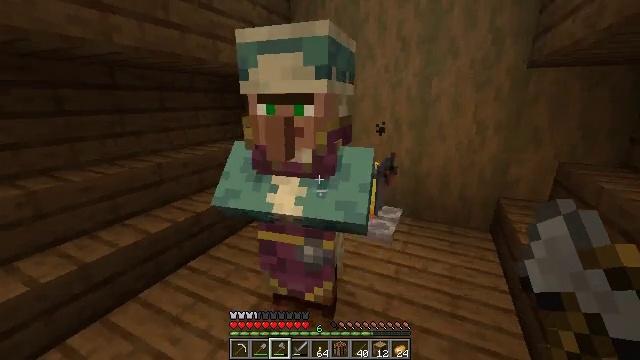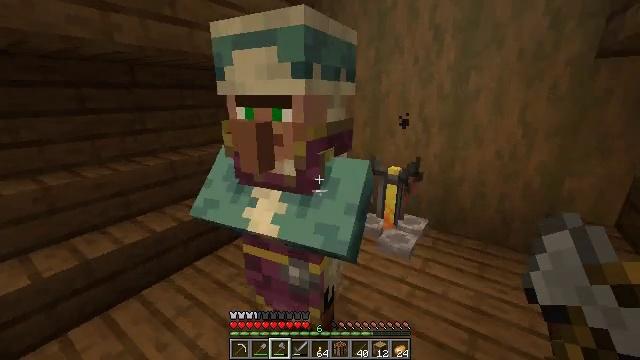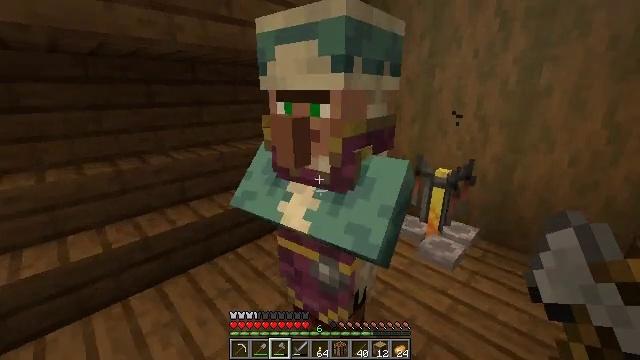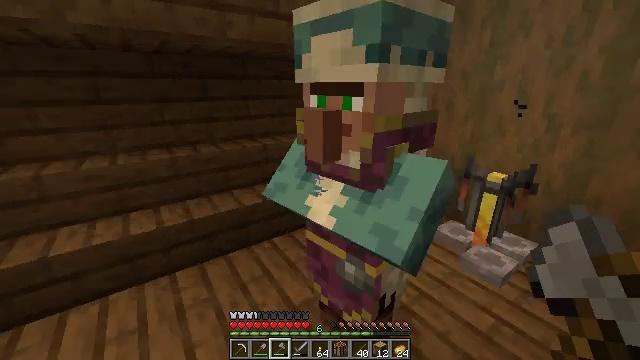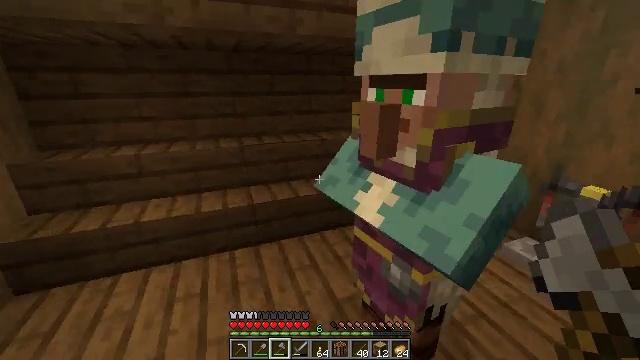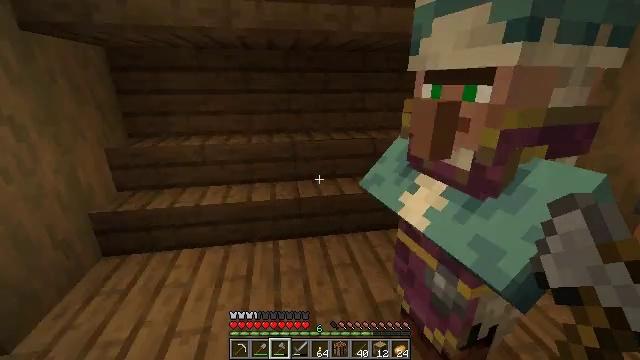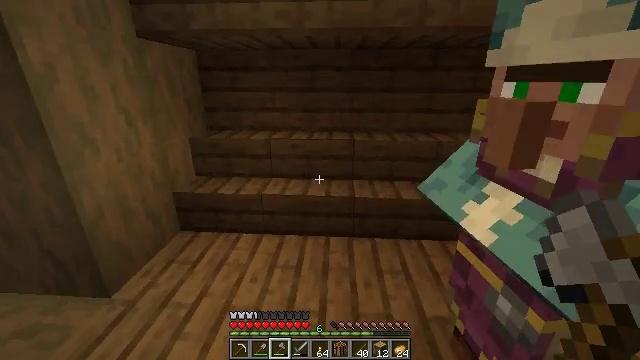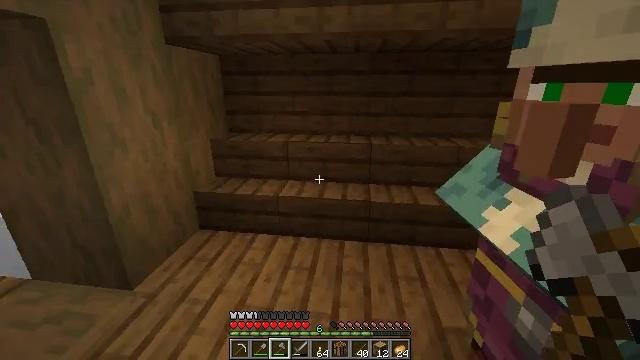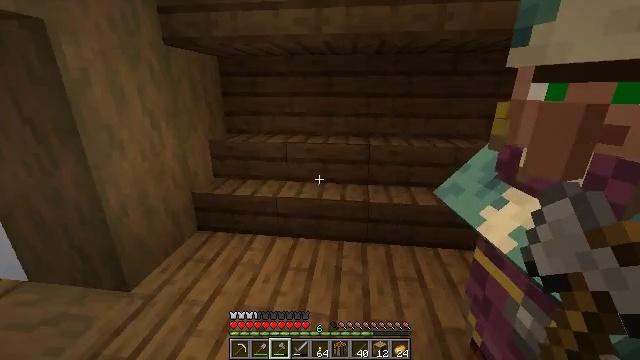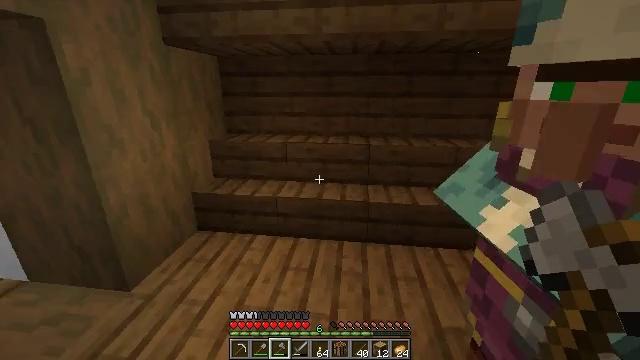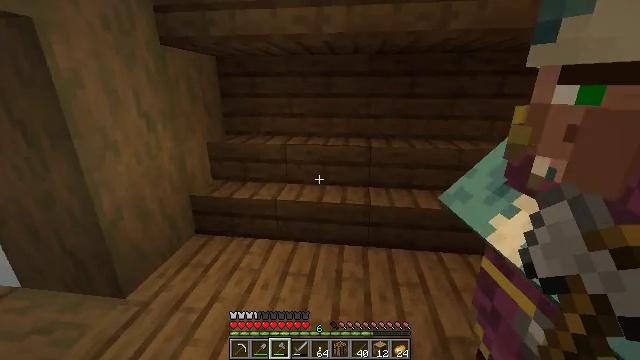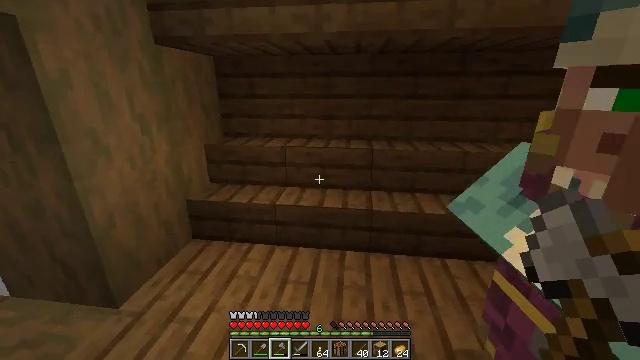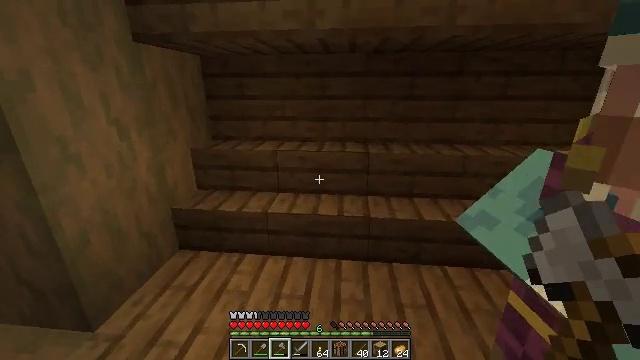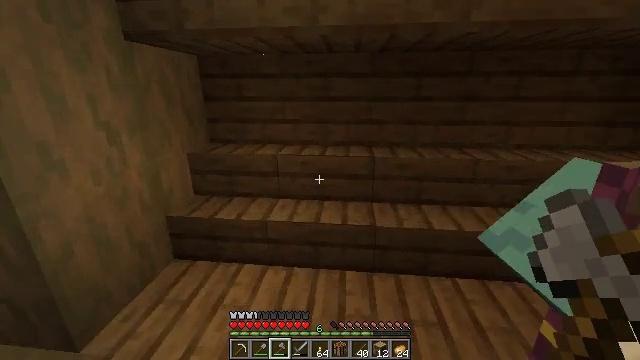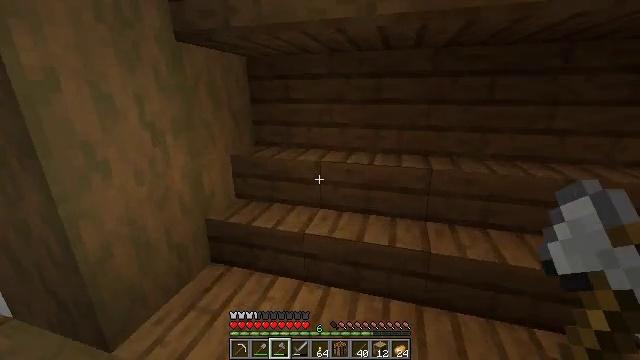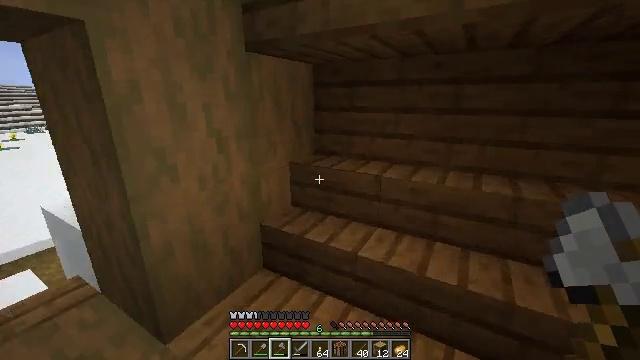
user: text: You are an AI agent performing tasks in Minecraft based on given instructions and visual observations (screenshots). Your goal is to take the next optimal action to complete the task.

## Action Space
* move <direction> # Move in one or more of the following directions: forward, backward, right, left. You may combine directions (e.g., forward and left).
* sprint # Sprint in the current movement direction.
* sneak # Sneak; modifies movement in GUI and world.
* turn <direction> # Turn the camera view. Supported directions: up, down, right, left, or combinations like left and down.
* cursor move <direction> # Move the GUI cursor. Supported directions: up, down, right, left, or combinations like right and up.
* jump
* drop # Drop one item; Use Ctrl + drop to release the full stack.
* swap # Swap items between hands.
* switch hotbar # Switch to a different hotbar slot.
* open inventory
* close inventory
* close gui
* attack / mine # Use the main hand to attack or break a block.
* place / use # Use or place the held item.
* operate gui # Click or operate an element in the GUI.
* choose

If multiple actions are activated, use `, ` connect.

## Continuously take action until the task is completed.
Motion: motion action
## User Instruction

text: Collect spruce leaves for landscaping.
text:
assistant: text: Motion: move forward and move right, turn left and down
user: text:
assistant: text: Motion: turn left
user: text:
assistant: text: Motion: turn left
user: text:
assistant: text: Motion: turn left
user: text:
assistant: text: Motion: turn left
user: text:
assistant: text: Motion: turn left
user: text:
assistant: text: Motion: turn left
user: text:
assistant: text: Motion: no_op
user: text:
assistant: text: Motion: no_op
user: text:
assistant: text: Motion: move forward
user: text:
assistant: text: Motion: move forward
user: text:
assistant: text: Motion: move forward, turn right
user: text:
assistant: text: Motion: move forward
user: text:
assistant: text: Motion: move forward, turn left
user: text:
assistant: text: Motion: move forward, turn left and up
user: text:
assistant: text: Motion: move forward, turn left
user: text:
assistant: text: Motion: move forward and move left, turn left
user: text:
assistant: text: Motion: move forward and move left, turn left
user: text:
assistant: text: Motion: move forward and move left, turn left
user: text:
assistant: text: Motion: move forward and move left, turn left
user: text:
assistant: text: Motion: move forward and move left, turn left
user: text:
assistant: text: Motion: move forward, turn left and up
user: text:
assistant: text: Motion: move forward, turn left
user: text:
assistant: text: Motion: move forward, turn left
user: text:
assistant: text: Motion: move forward, turn left
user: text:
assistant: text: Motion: move forward, turn left and up
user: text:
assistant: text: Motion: move forward, turn left
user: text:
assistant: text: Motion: move forward, turn left
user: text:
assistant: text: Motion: move forward
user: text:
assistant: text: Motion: move forward